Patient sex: F
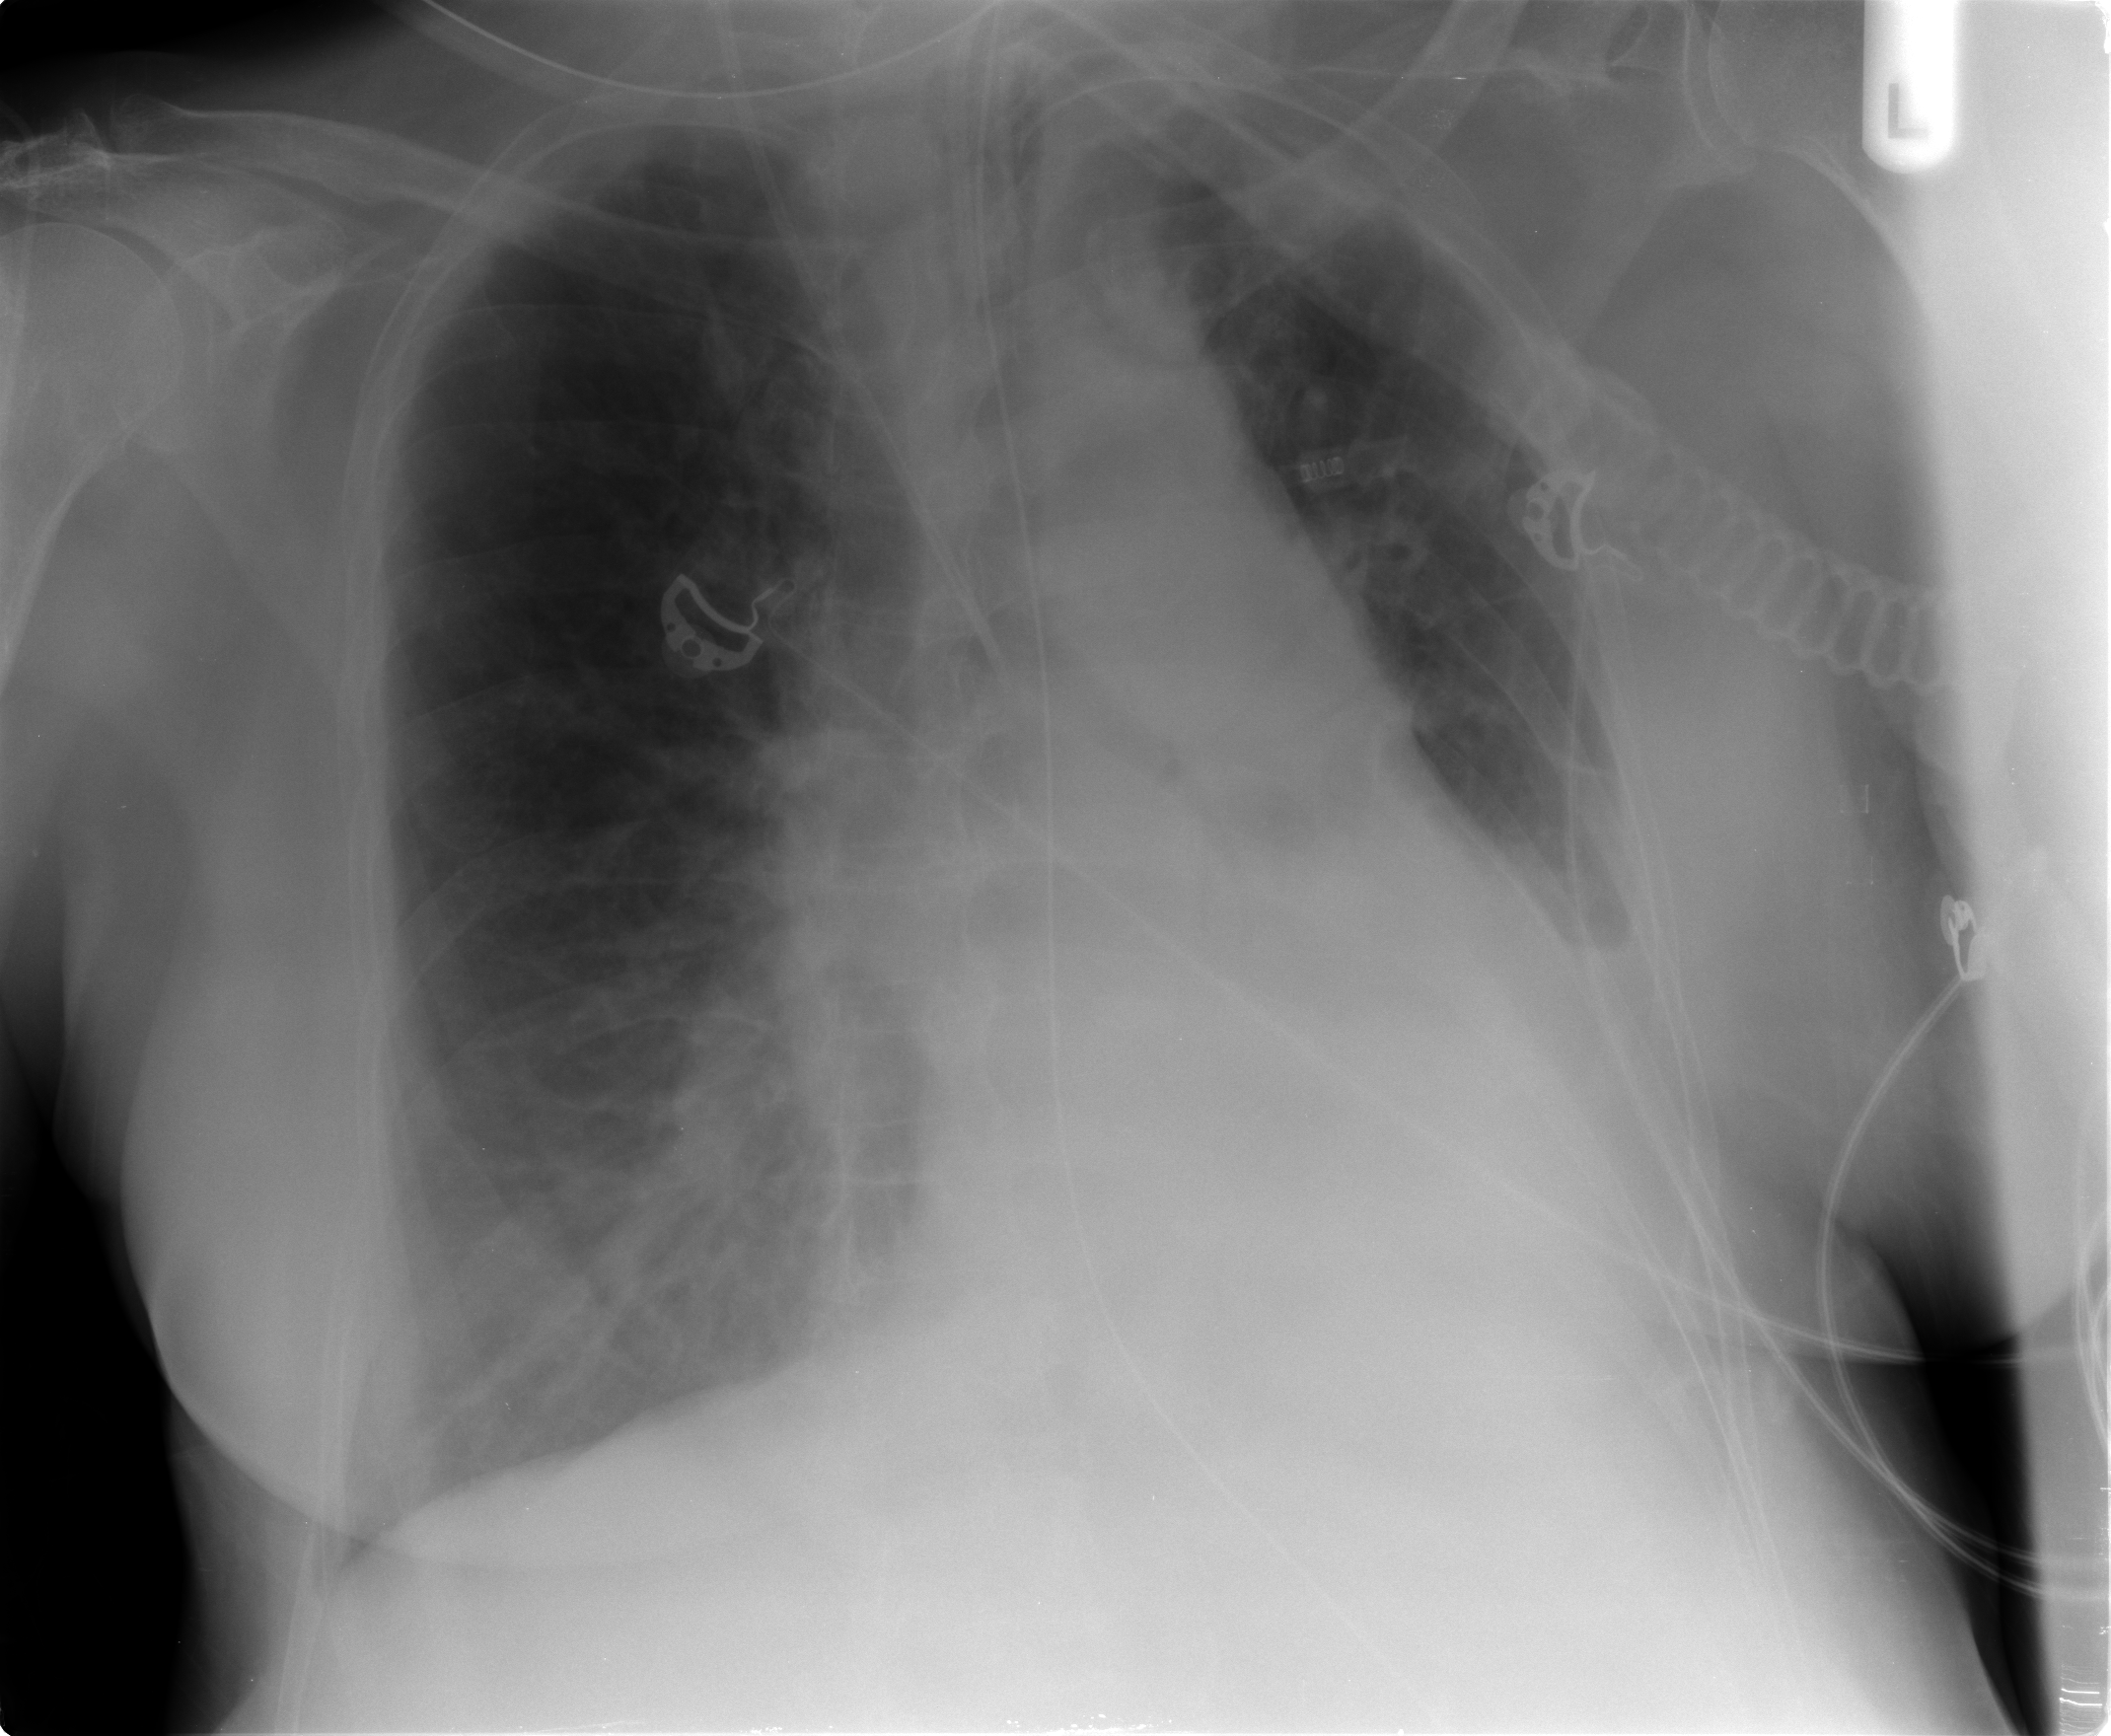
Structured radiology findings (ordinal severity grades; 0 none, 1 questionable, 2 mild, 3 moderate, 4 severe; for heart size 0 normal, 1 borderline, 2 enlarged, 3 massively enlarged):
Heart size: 2
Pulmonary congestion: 2
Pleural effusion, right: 0
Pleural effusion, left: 2
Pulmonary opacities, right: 2
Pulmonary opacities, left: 0
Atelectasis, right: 0
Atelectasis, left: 2